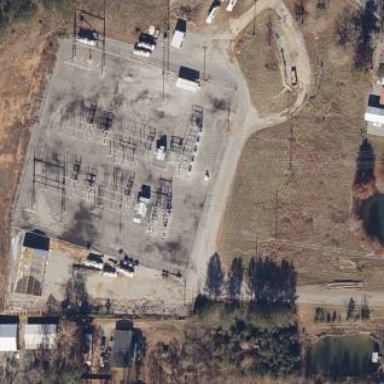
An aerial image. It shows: Distribution level power substation surrounded by fence.